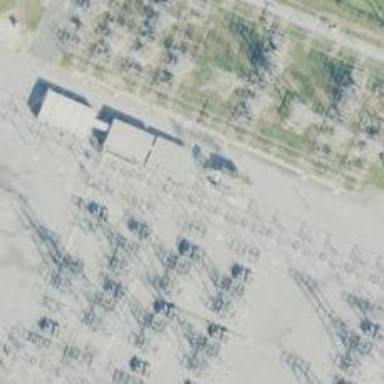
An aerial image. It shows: Switch used for power control.